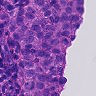
Metastatic tissue present: yes